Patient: sex M, age 76
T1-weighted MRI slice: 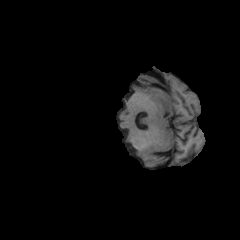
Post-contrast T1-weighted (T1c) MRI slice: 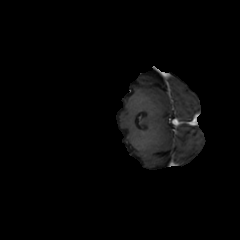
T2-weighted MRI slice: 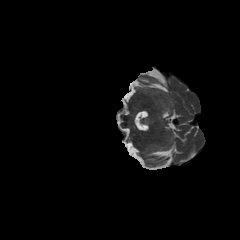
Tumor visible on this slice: no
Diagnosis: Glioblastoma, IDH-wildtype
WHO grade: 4